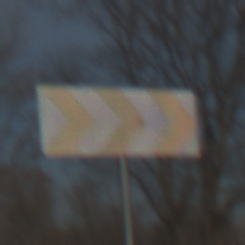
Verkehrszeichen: RichtungstafelnInKurvenGrossLinks
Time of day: MorningAfternoon
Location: Outdoor (Nature)
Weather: PartlyCloudy
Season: NotSpecified
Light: Natural